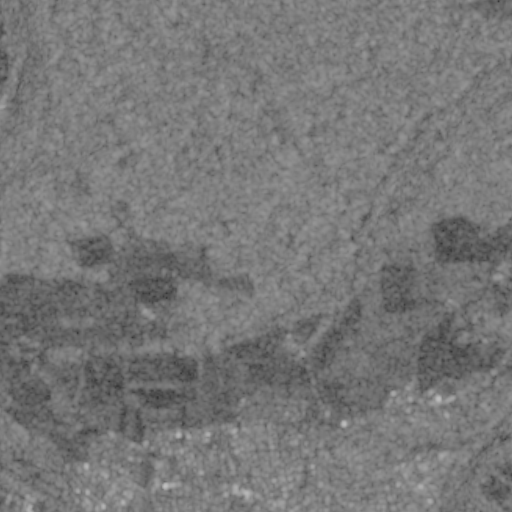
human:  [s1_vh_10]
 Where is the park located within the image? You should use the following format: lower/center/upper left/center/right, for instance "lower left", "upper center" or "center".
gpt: The park is located in the lower of the image.
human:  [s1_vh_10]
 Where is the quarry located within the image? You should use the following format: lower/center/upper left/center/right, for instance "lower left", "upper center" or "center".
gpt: The quarry is located in the upper left of the image.
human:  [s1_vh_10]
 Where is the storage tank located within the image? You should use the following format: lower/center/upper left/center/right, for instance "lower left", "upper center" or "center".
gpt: The storage tank is located in the lower center of the image.
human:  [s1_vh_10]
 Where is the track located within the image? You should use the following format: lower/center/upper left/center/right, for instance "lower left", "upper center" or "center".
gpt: The track is located in the lower left of the image.
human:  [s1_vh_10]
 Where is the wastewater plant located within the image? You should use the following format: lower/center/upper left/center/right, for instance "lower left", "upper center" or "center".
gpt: The wastewater plant is located in the lower right of the image.
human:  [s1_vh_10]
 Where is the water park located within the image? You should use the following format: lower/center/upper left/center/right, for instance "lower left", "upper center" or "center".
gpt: The water park is located in the lower left of the image.
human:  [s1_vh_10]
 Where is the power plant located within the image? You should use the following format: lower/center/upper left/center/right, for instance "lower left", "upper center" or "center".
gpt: There is no power plant in the image.

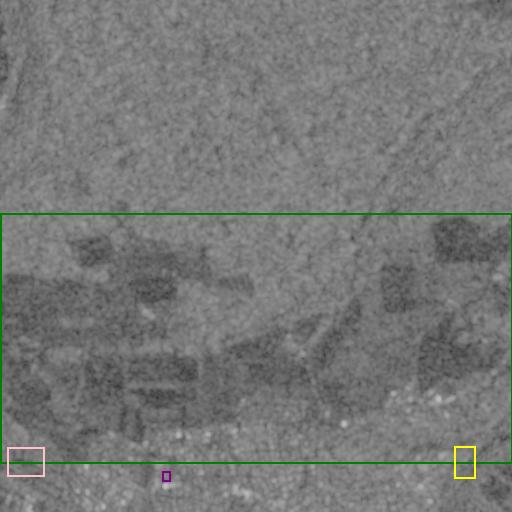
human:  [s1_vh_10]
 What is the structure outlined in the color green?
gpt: The structure outlined in green is a crop field.
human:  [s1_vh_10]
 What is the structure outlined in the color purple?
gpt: The structure outlined in purple is a parking lot.
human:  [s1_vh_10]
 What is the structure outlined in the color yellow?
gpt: The structure outlined in yellow is a wastewater plant.
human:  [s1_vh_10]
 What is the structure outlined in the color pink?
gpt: The structure outlined in pink is a water park.
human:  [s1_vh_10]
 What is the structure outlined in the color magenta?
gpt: There is no magenta outline.